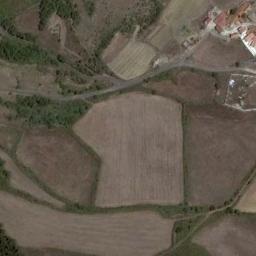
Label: terrace